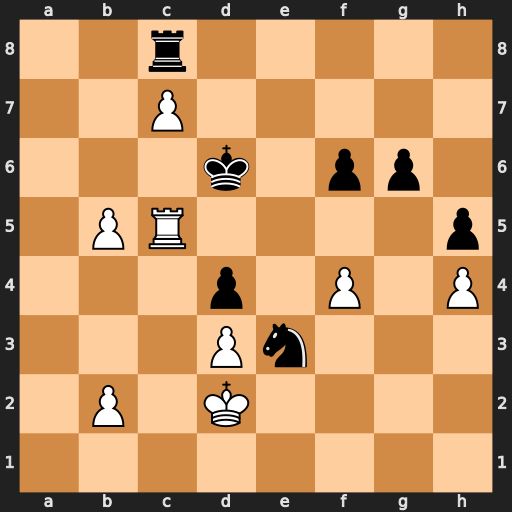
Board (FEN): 2r5/2P5/3k1pp1/1PR4p/3p1P1P/3Pn3/1P1K4/8
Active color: w
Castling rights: -
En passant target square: -
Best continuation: b6 Kxc5 b7 Rxc7 b8=Q